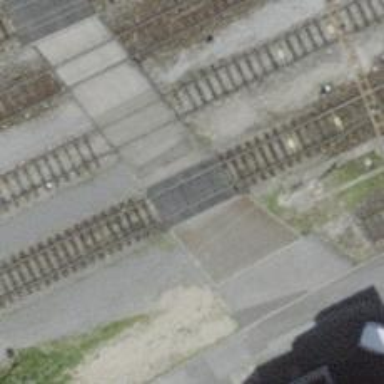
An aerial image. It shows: Level crossing along the railway.